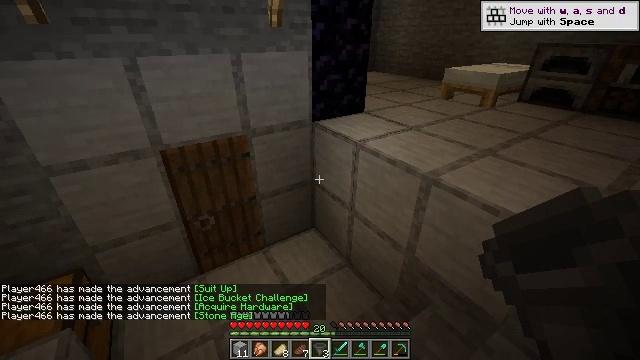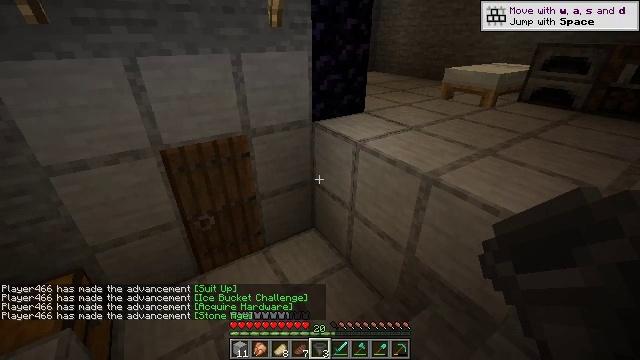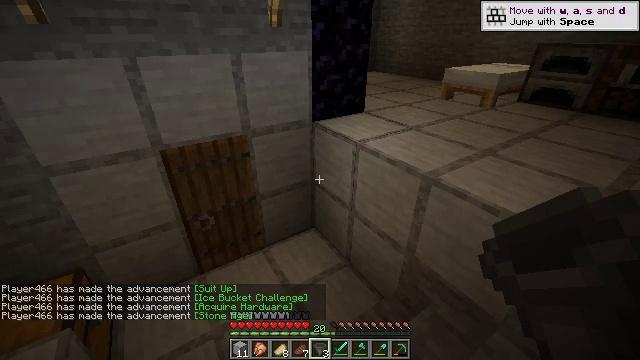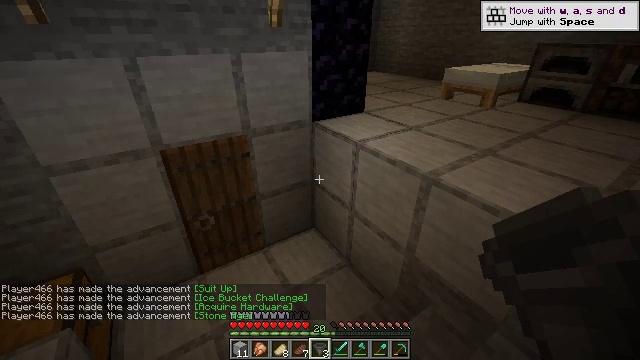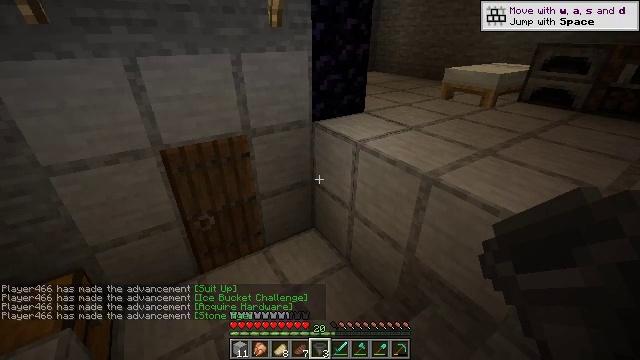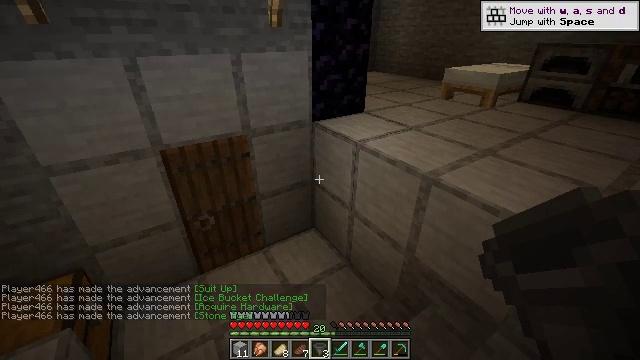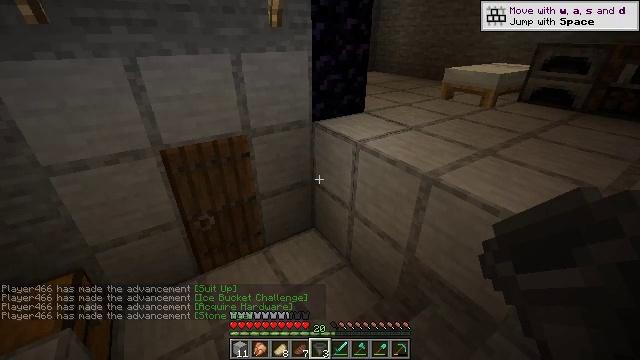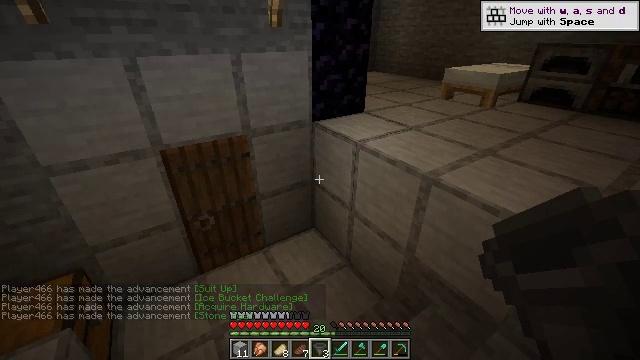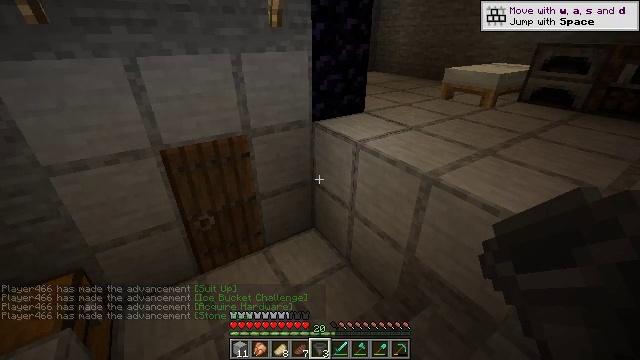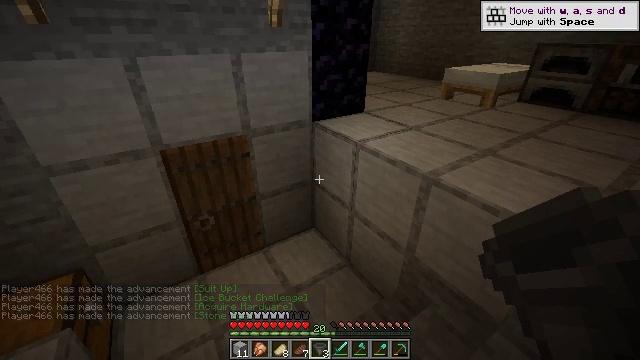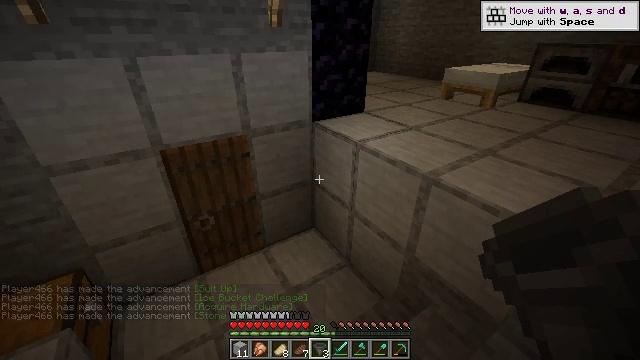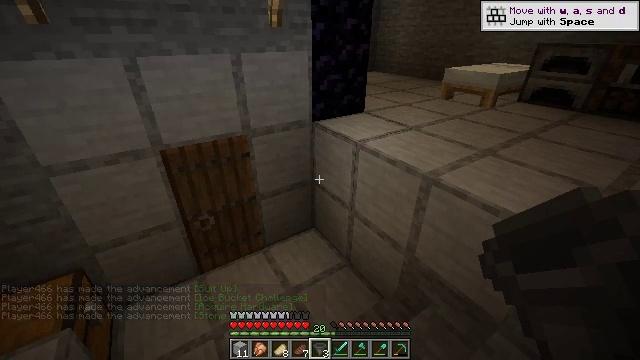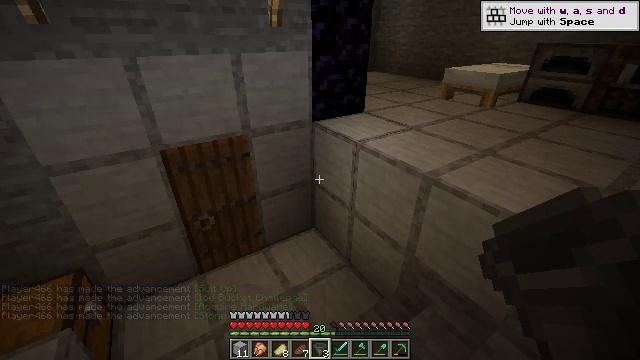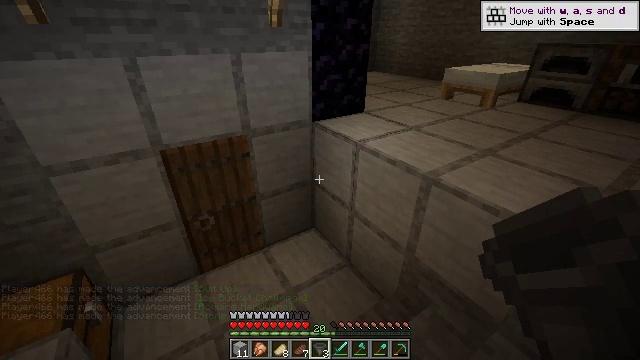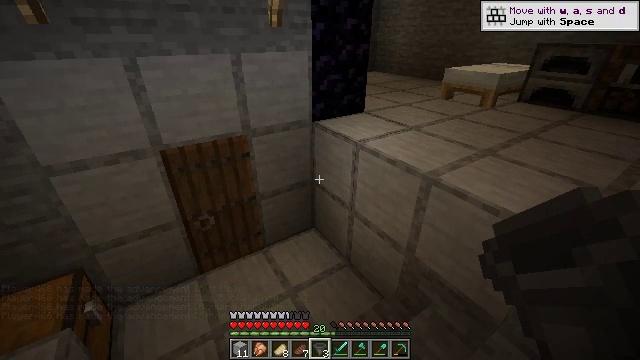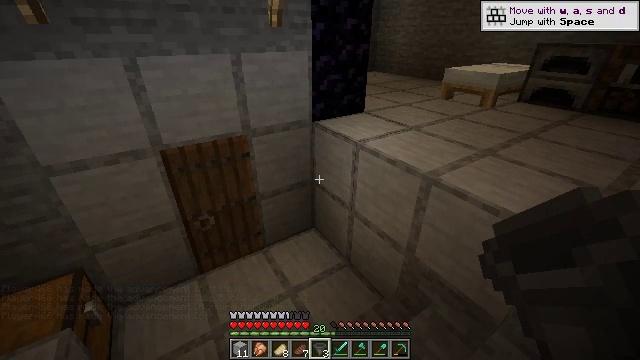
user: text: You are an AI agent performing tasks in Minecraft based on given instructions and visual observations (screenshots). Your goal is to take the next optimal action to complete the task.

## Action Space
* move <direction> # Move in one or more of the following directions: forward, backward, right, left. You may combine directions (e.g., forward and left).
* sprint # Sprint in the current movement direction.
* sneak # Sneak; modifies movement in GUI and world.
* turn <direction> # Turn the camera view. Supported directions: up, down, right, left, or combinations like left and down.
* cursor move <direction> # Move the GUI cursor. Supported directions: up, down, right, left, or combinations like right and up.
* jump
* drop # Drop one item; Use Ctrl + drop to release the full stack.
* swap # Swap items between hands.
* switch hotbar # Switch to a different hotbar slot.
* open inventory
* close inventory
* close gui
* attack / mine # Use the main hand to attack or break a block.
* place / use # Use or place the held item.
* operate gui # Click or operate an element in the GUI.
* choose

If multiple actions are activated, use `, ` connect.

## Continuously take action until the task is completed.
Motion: motion action
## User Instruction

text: craft item air
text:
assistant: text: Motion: no_op
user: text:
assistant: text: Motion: no_op
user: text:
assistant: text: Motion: no_op
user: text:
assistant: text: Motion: no_op
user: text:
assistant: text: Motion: no_op
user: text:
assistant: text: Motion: no_op
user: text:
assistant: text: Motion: no_op
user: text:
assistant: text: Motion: no_op
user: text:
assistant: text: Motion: no_op
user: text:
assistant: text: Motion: no_op
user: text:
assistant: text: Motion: no_op
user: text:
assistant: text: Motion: no_op
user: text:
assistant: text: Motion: no_op
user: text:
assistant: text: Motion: no_op
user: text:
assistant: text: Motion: no_op
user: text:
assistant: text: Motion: no_op
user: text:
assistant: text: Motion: no_op
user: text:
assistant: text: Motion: no_op
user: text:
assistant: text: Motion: no_op
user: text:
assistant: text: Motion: no_op
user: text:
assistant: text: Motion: no_op
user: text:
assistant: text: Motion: no_op
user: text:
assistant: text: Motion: no_op
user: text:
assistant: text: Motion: no_op
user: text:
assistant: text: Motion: no_op
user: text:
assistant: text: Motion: no_op
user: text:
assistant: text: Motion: no_op
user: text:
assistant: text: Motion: no_op
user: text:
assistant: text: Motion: no_op
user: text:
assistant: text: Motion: no_op